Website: bh-photo
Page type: cart
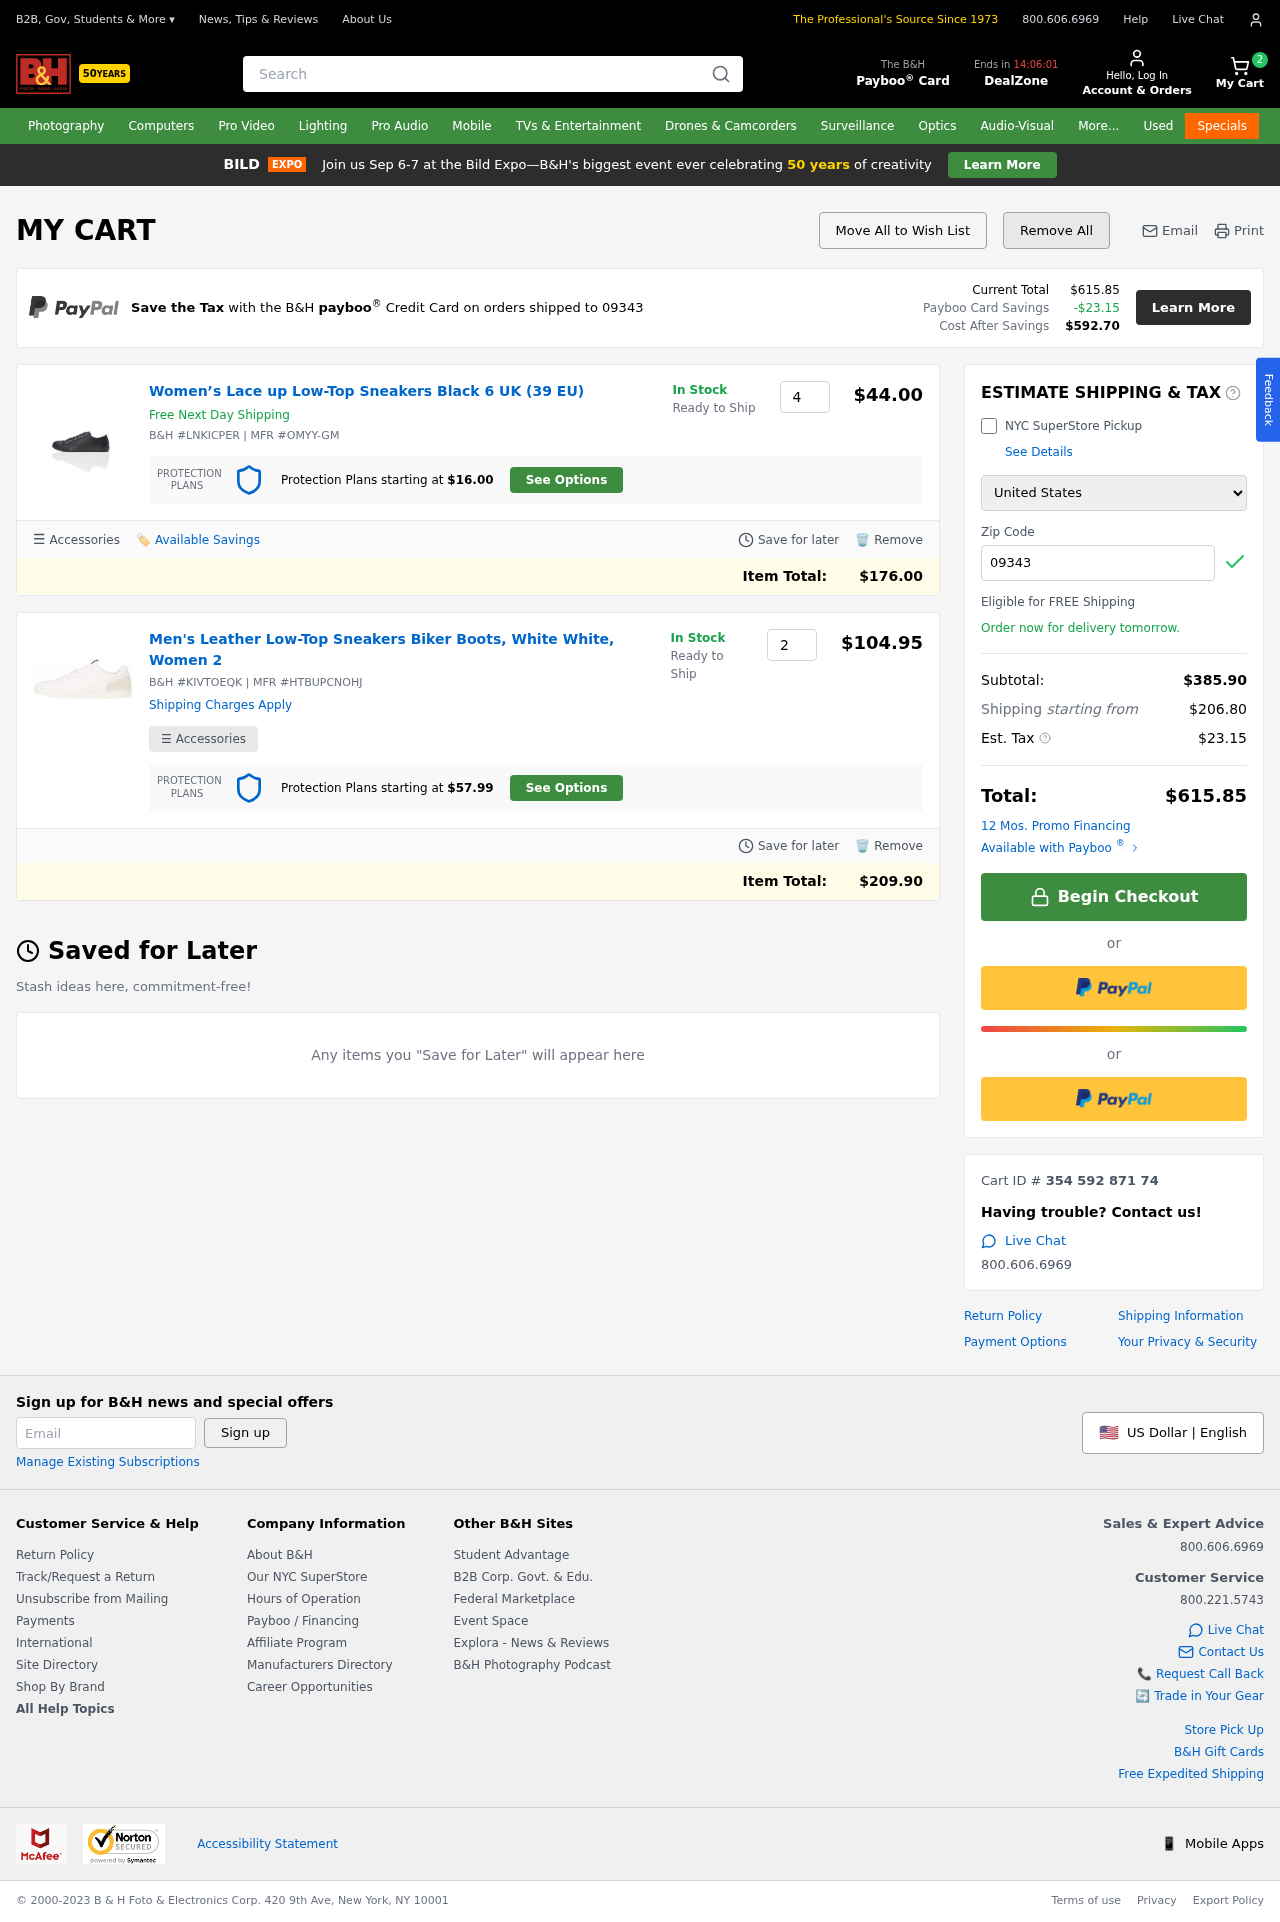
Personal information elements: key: PII_COUNTRY
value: United States
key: PII_POSTCODE
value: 09343
Product elements: key: PRODUCT1_NAME
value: Women’s Lace up Low-Top Sneakers  Black 6 UK (39 EU)
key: PRODUCT1_PRICE
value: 44
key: PRODUCT1_QUANTITY
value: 4
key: PRODUCT2_NAME
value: Men's Leather Low-Top Sneakers Biker Boots, White White, Women 2
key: PRODUCT2_PRICE
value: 104.95
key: PRODUCT2_QUANTITY
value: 2
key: PRODUCT1_ITEM_TOTAL
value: $176.00
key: PRODUCT2_ITEM_TOTAL
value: $209.90
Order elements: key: ORDER_NUM_ITEMS
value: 2
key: ORDER_TOTAL
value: $615.85
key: ORDER_TAX
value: -$23.15
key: ORDER_TAX
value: $23.15
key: ORDER_TOTAL_AFTER_SAVINGS
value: $592.70
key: ORDER_SUBTOTAL
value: $385.90
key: ORDER_SHIPPING_COST
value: $206.80
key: ORDER_ID
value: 354 592 871 74
Search elements: key: HEADER_SEARCH
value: Search